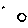
Label: hexagon